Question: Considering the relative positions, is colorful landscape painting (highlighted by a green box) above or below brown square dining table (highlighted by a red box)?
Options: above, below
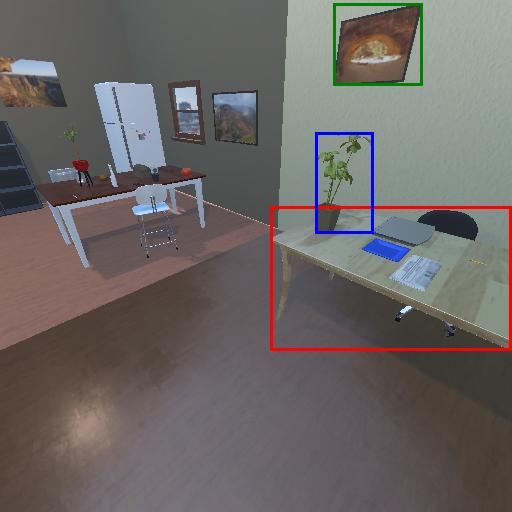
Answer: above